Question: 'test.php' contains the following line:
'''
<?php echo 1 / 0; ?>
'''
PHP version is '5.4.0 (cli)'
Now, a series of tests with 'display_errors':
- 'display_errors = Off'
Why does 'Off' not turn off error display on 'stdout'?
Why do both 'stdout' and 'stderr' end up printing to both outputs simultaneously?
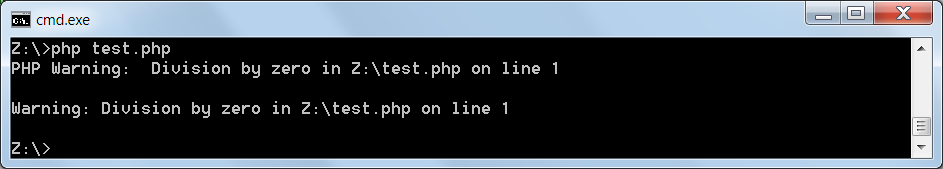
Answer: > Why does Off not turn off error display on stdout?
I suppose because error_log is not set. If it is set, errors are not displayed. If it not set, PHP will use the SAPI error logger, which is stderr (= stdout) in CLI. See:
'''
ini_set('display_errors', 0);
echo 1 / 0; // Prints a warning.
ini_set('error_log', '/dev/null');
echo 1 / 0; // No warning on the standard output.
'''
> Why do both stdout and stderr end up printing to both outputs simultaneously?
The first error was sent to the SAPI error logger, the second was sent to stdout (display_errors = on). Both messages are displayed because as I mentioned above, the SAPI error logger is stderr, which is also stdout in this case.